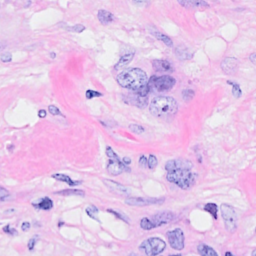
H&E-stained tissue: Breast